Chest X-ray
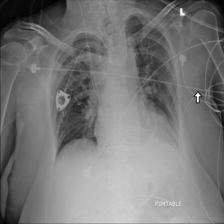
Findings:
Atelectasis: negative
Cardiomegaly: negative
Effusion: negative
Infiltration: negative
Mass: negative
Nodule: negative
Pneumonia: negative
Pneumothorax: negative
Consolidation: negative
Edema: negative
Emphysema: negative
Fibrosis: negative
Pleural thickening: negative
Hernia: negative